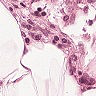
Metastatic tissue present: no